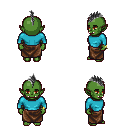
a pixel art fantasy rpg character, female body template, orc, green skin, teal long-sleeve shirt, robe skirt, gray mohawk hairstyle, bracelets, four views (front, back, left, right), 2x2 character sprite sheet, small pixel art, hard edges, no anti-aliasing